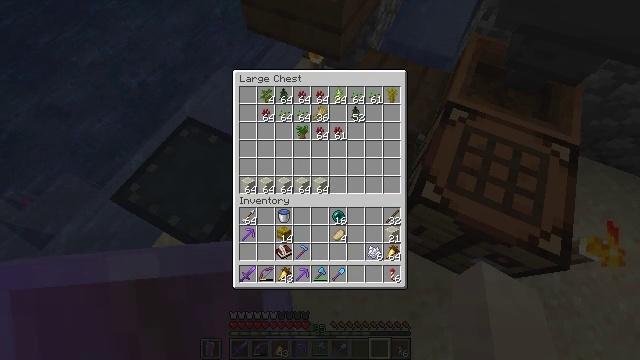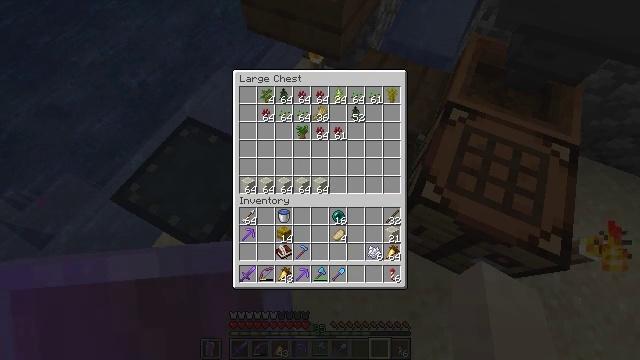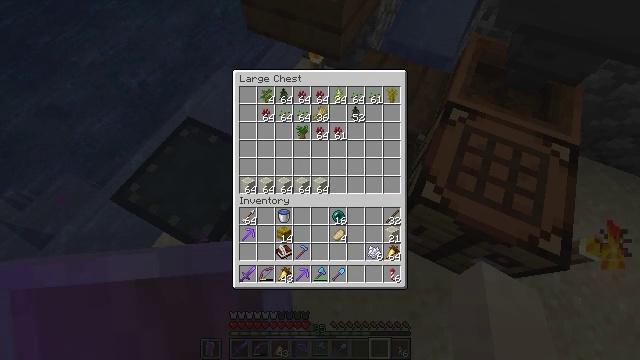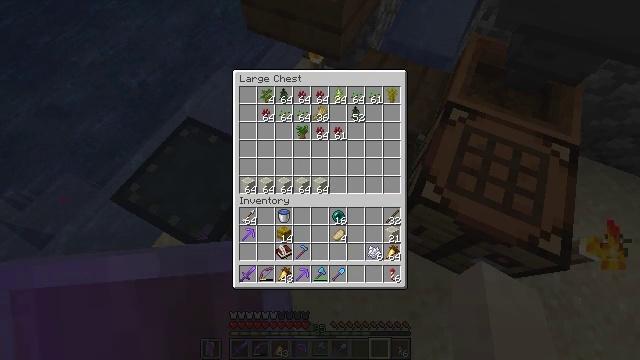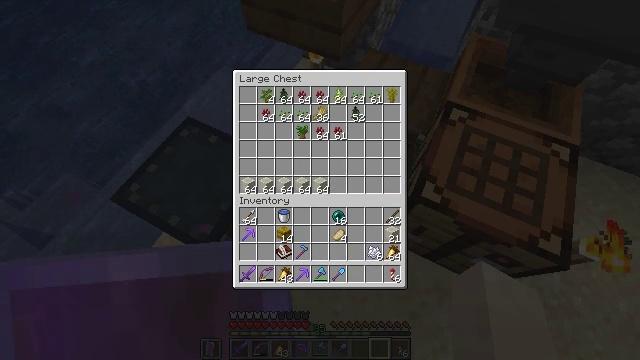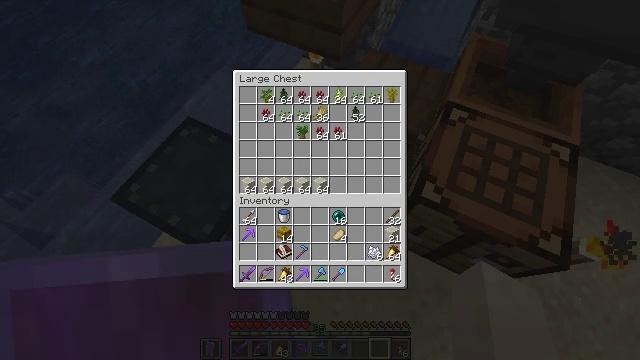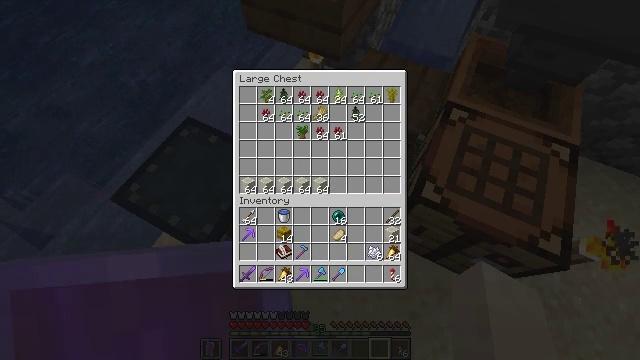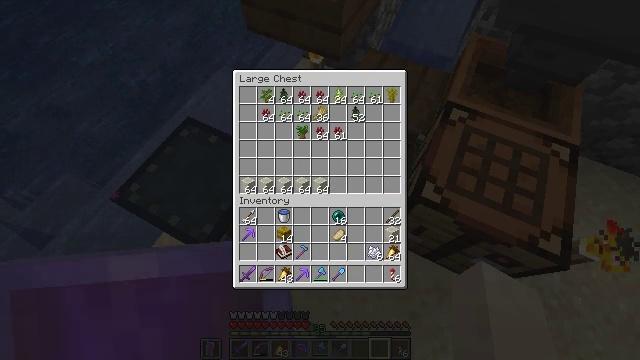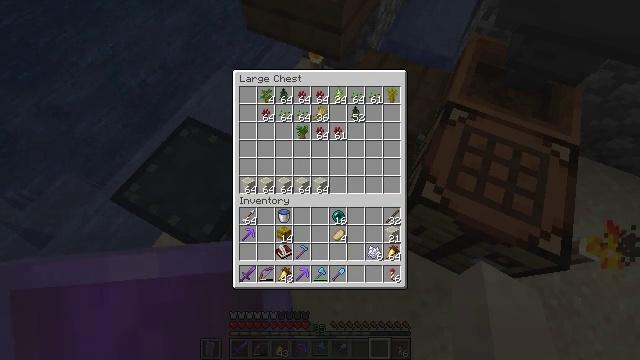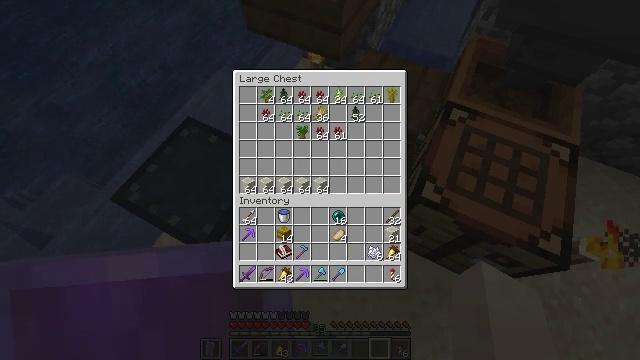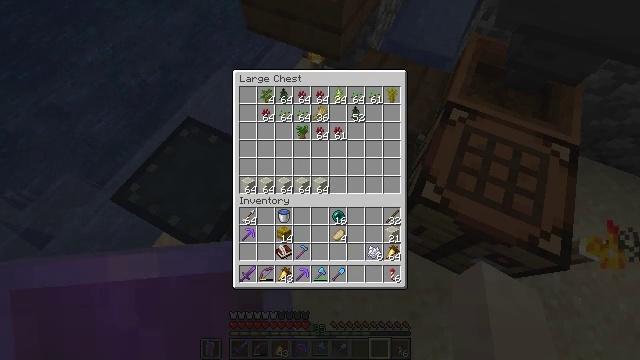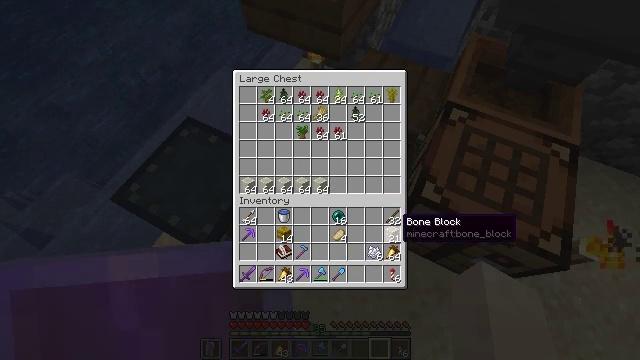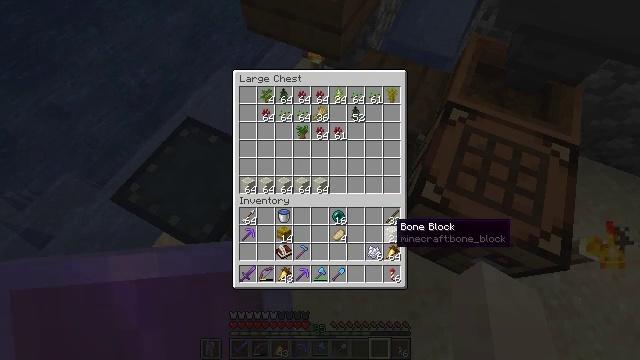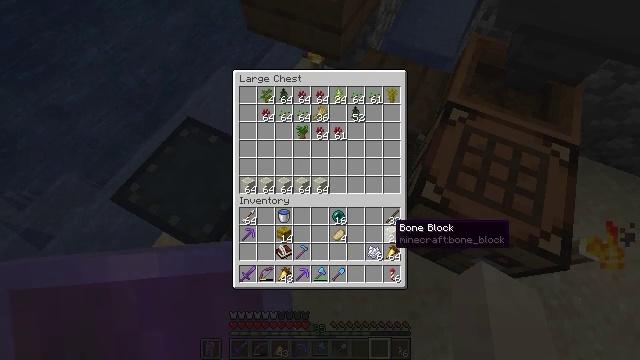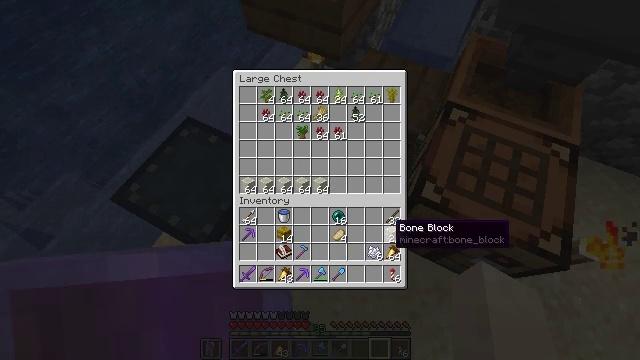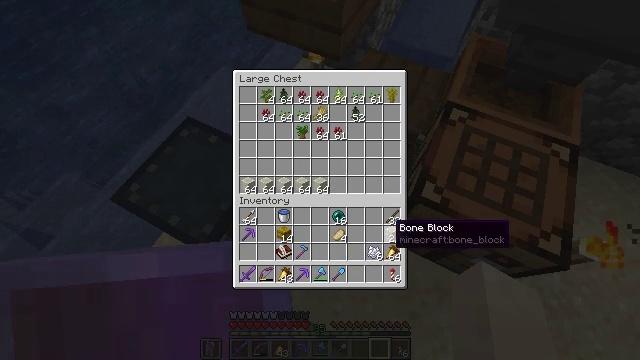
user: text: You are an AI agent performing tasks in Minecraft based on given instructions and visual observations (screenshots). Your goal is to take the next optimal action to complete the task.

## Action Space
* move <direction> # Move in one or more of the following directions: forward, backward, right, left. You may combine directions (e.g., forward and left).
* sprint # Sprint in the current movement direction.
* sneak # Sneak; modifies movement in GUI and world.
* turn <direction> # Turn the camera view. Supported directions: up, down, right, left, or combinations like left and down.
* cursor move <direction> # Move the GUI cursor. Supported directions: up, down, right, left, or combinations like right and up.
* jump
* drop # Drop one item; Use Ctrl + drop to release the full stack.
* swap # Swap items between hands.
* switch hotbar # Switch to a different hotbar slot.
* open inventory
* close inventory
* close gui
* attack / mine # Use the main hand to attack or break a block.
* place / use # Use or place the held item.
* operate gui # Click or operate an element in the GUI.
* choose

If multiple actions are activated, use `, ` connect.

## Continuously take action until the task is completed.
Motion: motion action
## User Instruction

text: Retrieve the white shulker box by mining it.
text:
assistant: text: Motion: cursor move right and down
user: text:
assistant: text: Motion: cursor move down
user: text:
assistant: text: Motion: no_op
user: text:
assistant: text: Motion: no_op
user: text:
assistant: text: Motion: no_op
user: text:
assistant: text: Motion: no_op
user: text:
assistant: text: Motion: no_op
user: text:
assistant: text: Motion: no_op
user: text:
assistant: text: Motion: no_op
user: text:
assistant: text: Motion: no_op
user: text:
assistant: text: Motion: cursor move left
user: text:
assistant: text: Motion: no_op
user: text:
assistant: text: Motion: no_op
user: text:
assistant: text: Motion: no_op
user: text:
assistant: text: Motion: no_op
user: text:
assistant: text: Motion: no_op
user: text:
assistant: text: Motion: no_op
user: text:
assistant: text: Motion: no_op
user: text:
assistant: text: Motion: no_op
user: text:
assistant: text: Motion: no_op
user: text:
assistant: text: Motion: no_op
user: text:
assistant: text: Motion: no_op
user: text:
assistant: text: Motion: close gui
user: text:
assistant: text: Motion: turn left and down
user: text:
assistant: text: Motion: turn left and down
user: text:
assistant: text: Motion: turn left and down
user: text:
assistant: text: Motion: turn left and down
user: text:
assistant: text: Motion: turn left
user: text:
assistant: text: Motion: turn left
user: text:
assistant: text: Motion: no_op